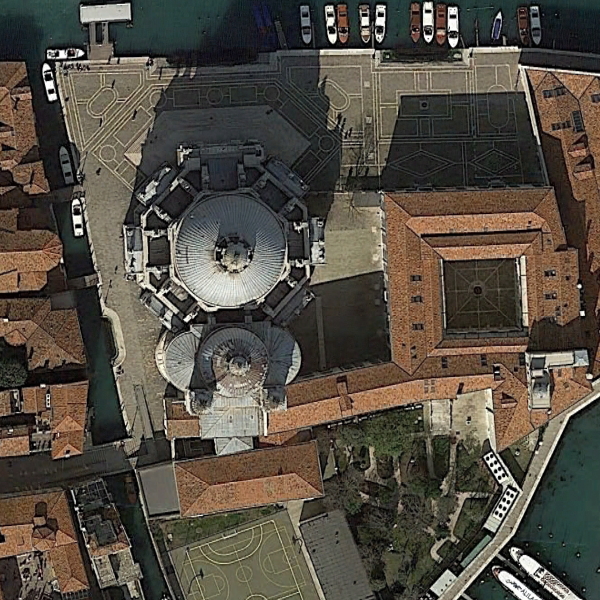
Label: Church